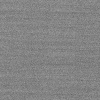
Atmospheric dust classification: dusty